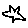
Label: star